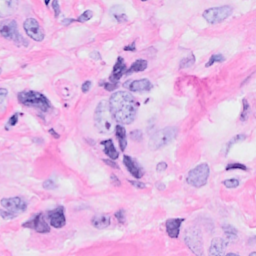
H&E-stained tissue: Breast